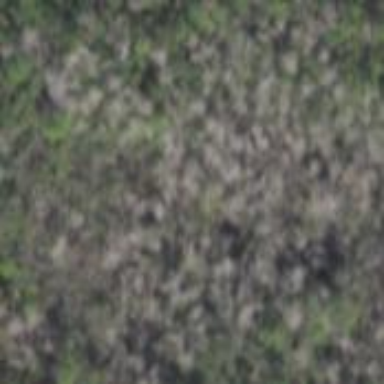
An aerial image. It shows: Swamp wetland characterized by needle-leaved vegetation.